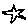
Label: star